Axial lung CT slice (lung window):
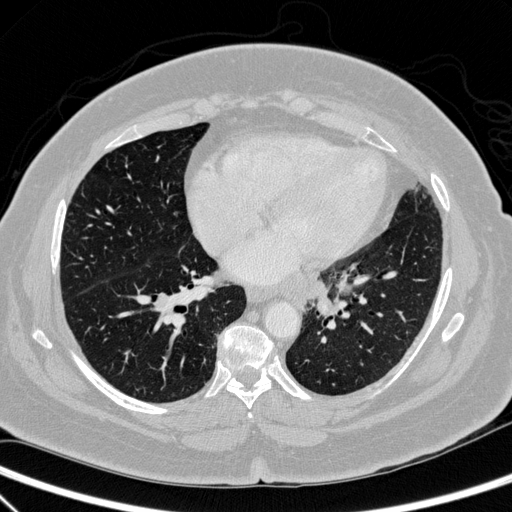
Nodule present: no